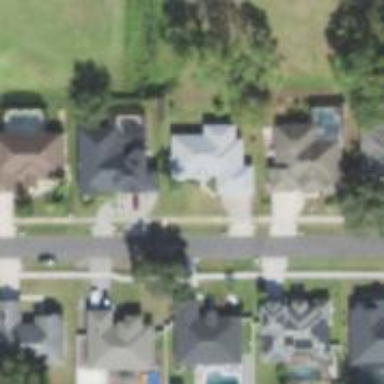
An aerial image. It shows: Residential road with sidewalk on the left.